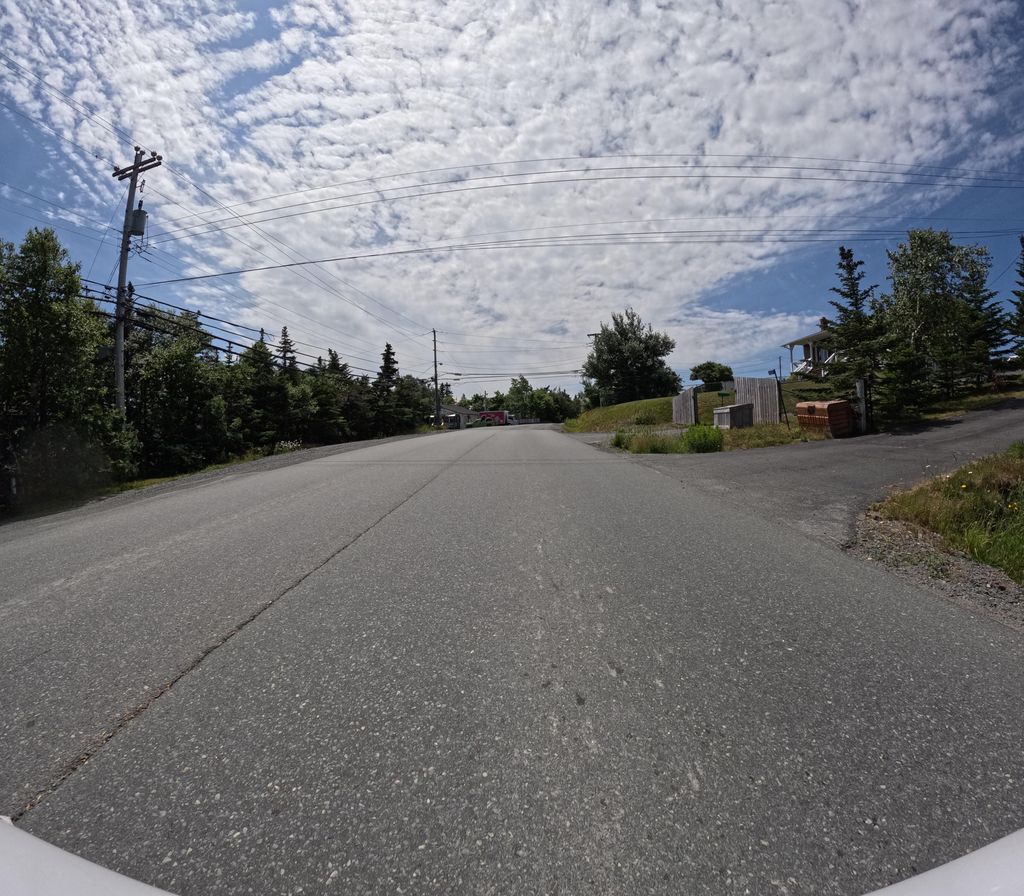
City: st_johns